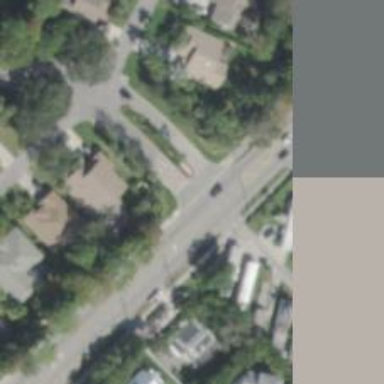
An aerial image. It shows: Residential road.